Question: I cant seem to work out why my random number is generating the same result on refresh or back btn on the browser. or if there is an error with the email such as a duplicate entry the header saids to go back to the register page to fill in details again.
Briefly: I'm trying to create a new number sequence in my database every time I register a new user, what's happening is the users are receiving the same random number most times if i was to refresh the form or press back on the browser, the number sequence is called only on submit
'''
<?php
$create_account = substr(number_format(time() * rand(),0,'',''),0,10);
//etc
if ($insert_stmt = $mysqli->prepare("INSERT INTO members (username, email,
password,salt, account, registered ) VALUES (?, ?, ?, ?,$create_account, now())"))
// Database looks like this after it is inserted, check the account column.
...................................................................................
| id | username | email | paswword | salt | account | registered |
....................................................................................
| 1 | david | david1@f.com |dfg8dfgdfgg |dfgdfgdfg| <PHONE> | 10/8/2013 |
....................................................................................
| 2 | bill | bill@der.com |sdfsdfsdfspz|wpzz9kecm| <PHONE> | 11/26/2013 |
....................................................................................
'''
I dont understand why this function is not recalculating every-time the page.php is requested once i fill the form for a new user.
check the image:
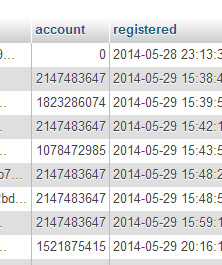
Answer: Seems your 'account' column type's max integer is '232323231', while your function outputs a 10 digit number. Fix your table to 'bigint(20) unsigned' and it should work. :)